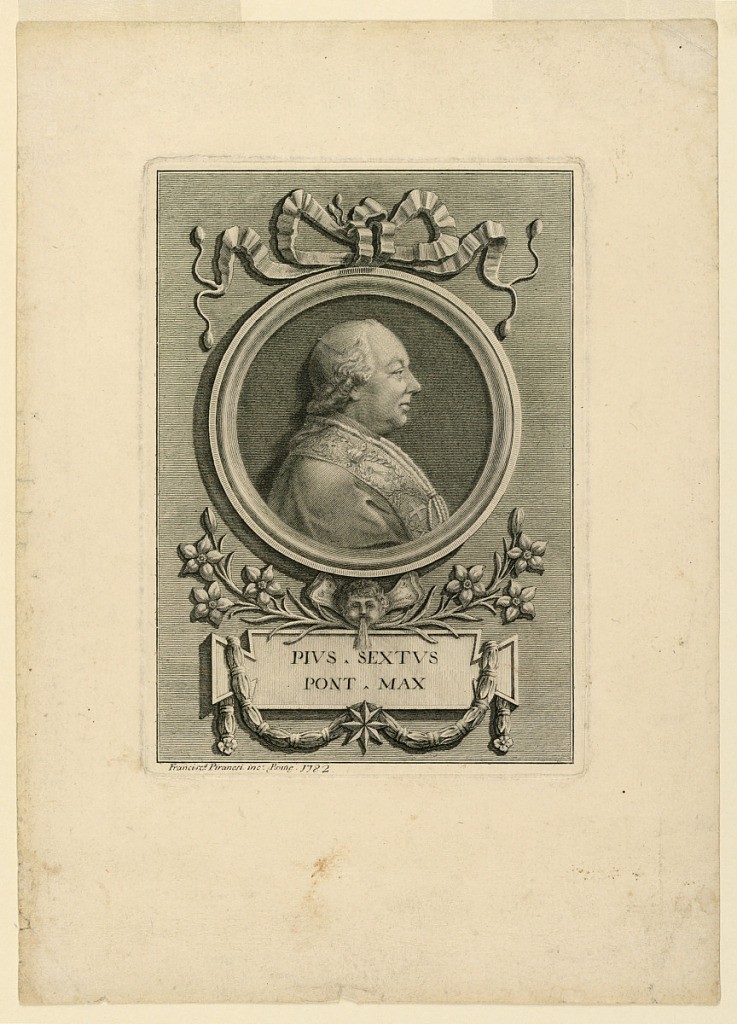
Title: Pope Pius VI (1775-1799)
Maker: Francesco Piranesi, Italian, about 1756 - 1810
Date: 1782
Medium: Etching on off-white laid paper
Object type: Print
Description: Circular medallion portrait suspended from a bow knot.  A table shows the inscription: "PIVS SEXTVS / PONT. MAX." It is topped by a wind god and and flower boughs, and a garland hangs over it.